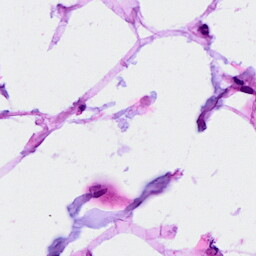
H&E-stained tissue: Breast